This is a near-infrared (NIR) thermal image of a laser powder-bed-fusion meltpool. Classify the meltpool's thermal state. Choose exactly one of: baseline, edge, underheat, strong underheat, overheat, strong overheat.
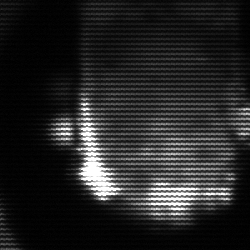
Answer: baseline